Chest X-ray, PA view. Patient: 17 years old, sex M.
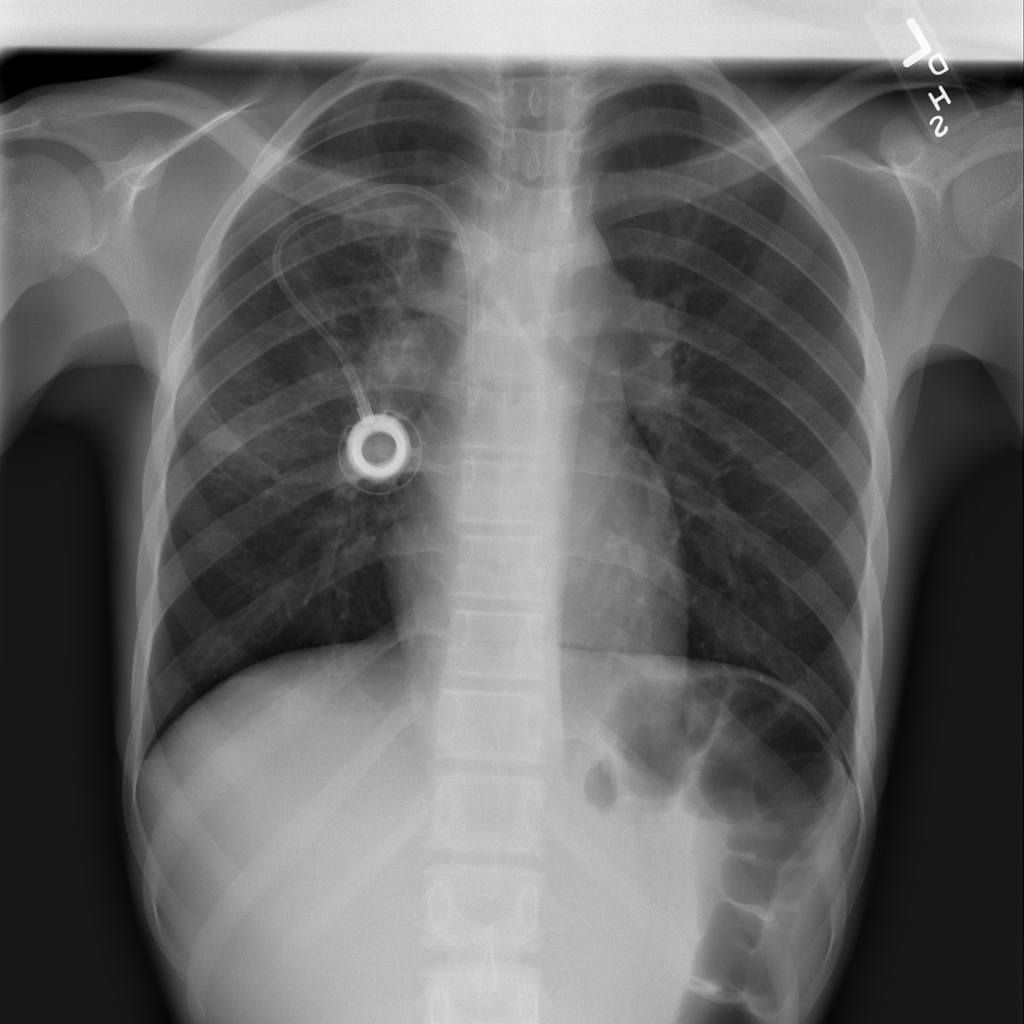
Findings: Consolidation